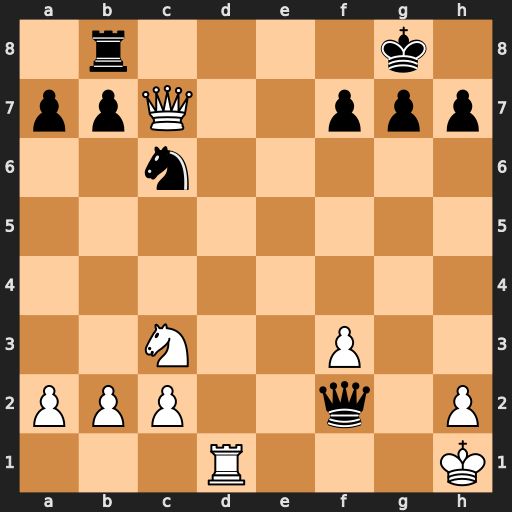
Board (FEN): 1r4k1/ppQ2ppp/2n5/8/8/2N2P2/PPP2q1P/3R3K
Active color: w
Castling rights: -
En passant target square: -
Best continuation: Qxb8+ Nxb8 Rd8#